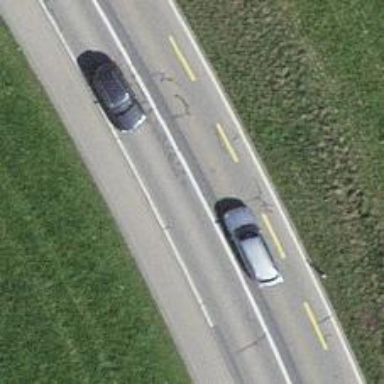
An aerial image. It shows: Secondary road.